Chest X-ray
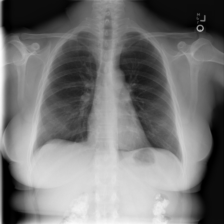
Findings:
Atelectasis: negative
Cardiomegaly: negative
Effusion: negative
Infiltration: negative
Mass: negative
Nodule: negative
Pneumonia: negative
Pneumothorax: negative
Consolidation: negative
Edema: negative
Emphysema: negative
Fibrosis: negative
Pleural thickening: negative
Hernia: negative